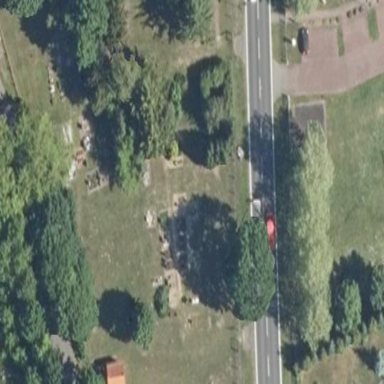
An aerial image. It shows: Cemetery.